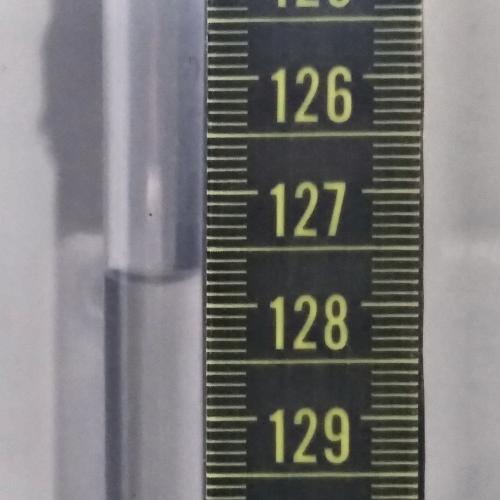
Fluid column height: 127.7 cm